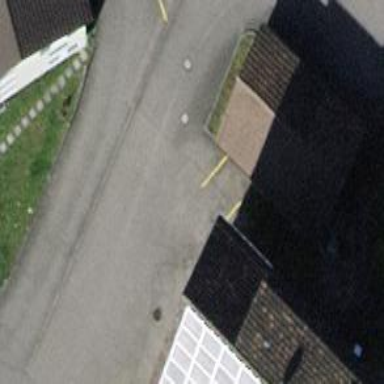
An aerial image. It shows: Garage building.